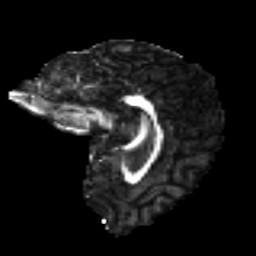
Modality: FA
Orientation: sagittal
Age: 23
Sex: female
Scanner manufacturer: ge
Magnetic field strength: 3 T
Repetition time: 7.8 s
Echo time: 0.061 s